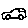
Label: car